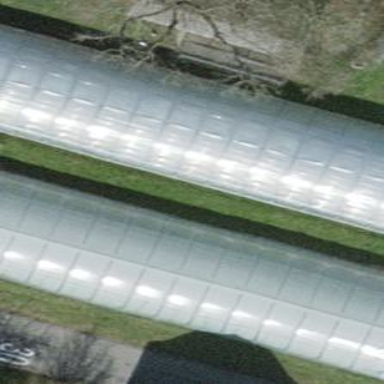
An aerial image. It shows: Greenhouse.